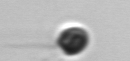
Label: flagellate